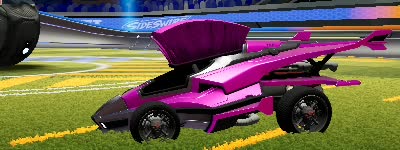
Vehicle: aftershock